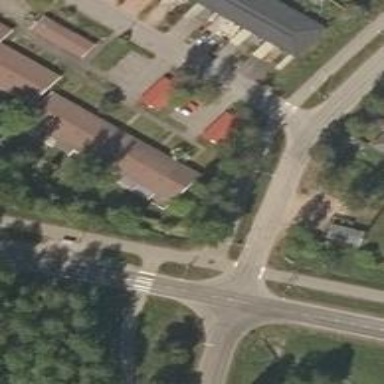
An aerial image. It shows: Asphalt cycleway.